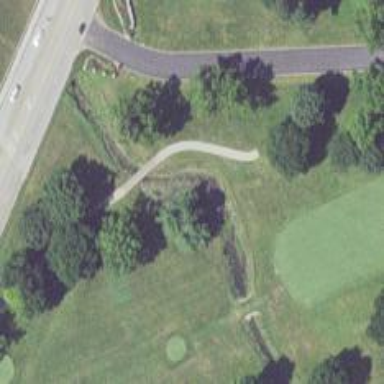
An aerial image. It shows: Service road designated as golf cart path.